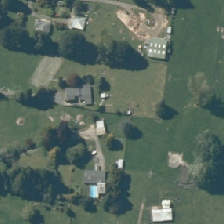
Land cover: urban_build_up